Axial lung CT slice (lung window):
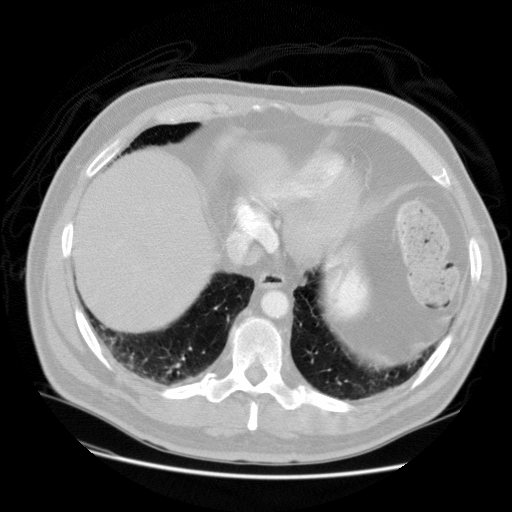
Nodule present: no